Interaction volume radius: 5 \u00c5
Interaction volume height: 15 \u00c5
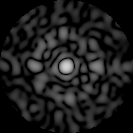
Disorder parameter: 0.8528